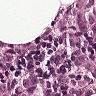
Metastatic tissue present: yes